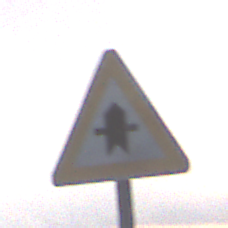
Verkehrszeichen: Vorfahrt
Umgebung: Outdoor, Nature
Tageszeit: SunriseSunset
Wetter: Overcast
Licht: Natural
Jahreszeit: NotSpecified
Kontrast: LowContrast